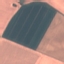
Land use / land cover class: AnnualCrop